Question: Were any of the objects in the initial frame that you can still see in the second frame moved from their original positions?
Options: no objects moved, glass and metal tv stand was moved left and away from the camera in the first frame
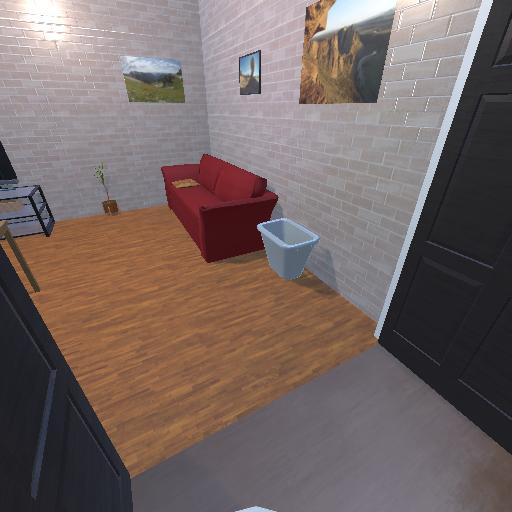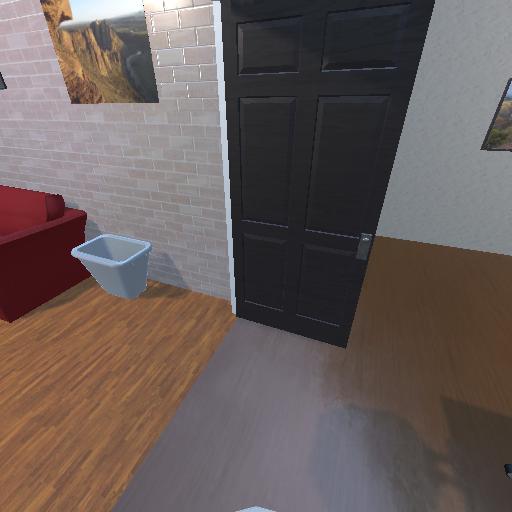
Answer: no objects moved